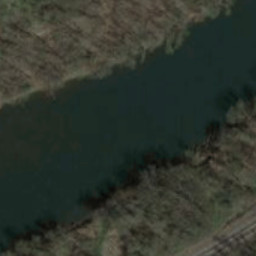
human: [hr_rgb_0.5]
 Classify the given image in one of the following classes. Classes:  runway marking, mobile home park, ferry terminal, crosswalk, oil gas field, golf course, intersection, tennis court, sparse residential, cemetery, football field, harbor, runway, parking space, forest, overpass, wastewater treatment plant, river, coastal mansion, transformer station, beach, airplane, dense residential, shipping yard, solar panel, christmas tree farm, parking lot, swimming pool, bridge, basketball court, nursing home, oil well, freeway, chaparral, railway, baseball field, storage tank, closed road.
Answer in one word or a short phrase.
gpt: river